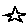
Label: star